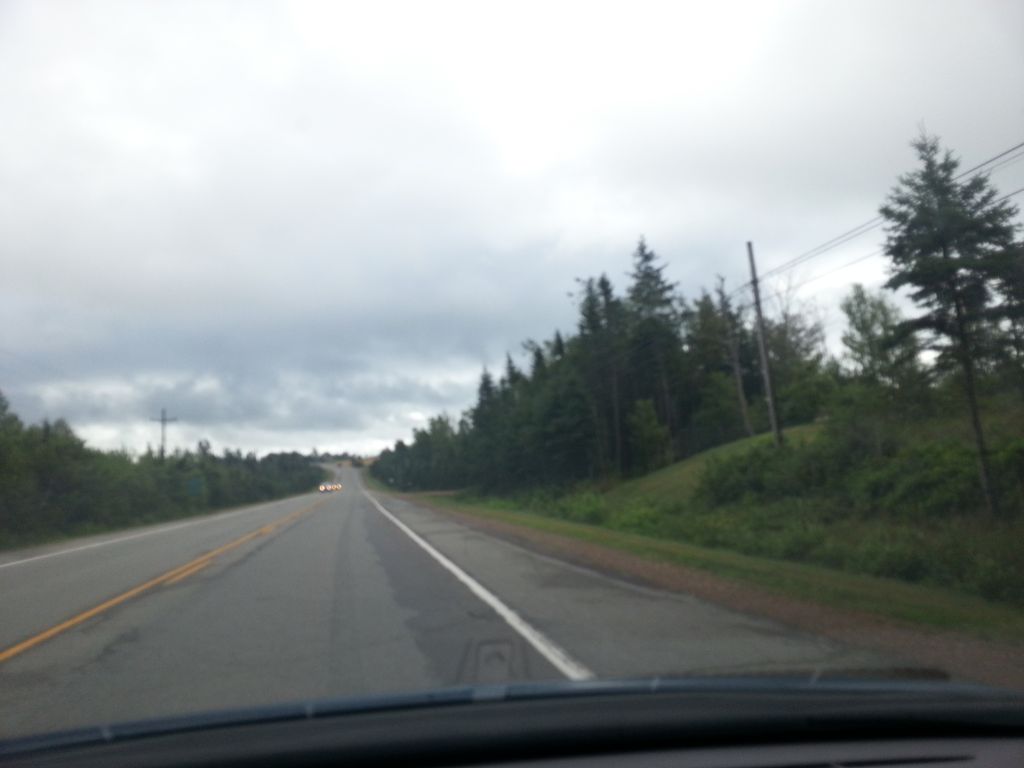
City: charlottetown